Question: 'Guys thank you in advance, this is my issue:
I'm building a survey that ask the user one question and 5 answers and depending on the answer it displays another question. All this questions are contained in a table that shows the format based in a css file. The optional questions are hidden by default using 'style="display:none"' and I have a java script function that shows this hidden question when one of the options is selected. This hidden question has the same class than the others "css", but for some reason when this optional question is displayed the format is not the same than the others, it's seems to me that the css is not been recognized.
JavaScript Function:
'''
<script>
function showTag(X_Value)
{
document.getElementById(X_Value).style.display = "block";
}
function hideTag()
{
document.getElementById("Hide-Show").style.display = "none";
}
</script>
'''
This image shows how looks the optional question, as you can see is not formated as the others

html code regarding the first and the optional question:
HTML Code
'''
<form method="post" action="<?php $_PHP_SELF ?>">
<table id="customerquestions" cellspacing="20" cellpadding="0" width="100" >
<tbody >
<tr class="rowa">
<td class="col1 cell" style="text-align: left;"> <input TYPE="radio" Name="Q1" Value="1"checked="" >How would you rate the company in motivating you? </td>
<td class="col2 cell"><input TYPE="radio" Name="A1" Value="Excellent"onclick="hideTag('Hide-Show')"> </td>
<td class="col3 cell"><input TYPE="radio" Name="A1" Value="Good" onclick="hideTag('Hide-Show')"> </td>
<td class="col4 cell"><input TYPE="radio" Name="A1" Value="Acceptable"onclick="hideTag('Hide-Show')"> </td>
<td class="col5 cell"><input TYPE="radio" Name="A1" Value="Poor"onclick="hideTag('Hide-Show')"> </td>
<td class="col6 cell"><input TYPE="radio" Name="A1" Value="Very poor"onclick="showTag('Hide-Show')"> </td>
</tr>
<tr class="rowa" id="Hide-Show" style="display:none" >
<td class="col1 cell" style="text-align: left;"> <input TYPE="radio" Name="Q2" Value="2"checked="" >What is affecting your motivation </td>
<td class="col2 cell"><input TYPE="radio" Name="A1" Value="Option 1">Option 1</td>
<td class="col3 cell"><input TYPE="radio" Name="A1" Value="Option 2"> Option 1</td>
<td class="col4 cell"><input TYPE="radio" Name="A1" Value="Option 3">Option 1 </td>
<td class="col4 cell"><input TYPE="radio" Name="A1" Value="Option 4">Option 1 </td>
<td class="col5 cell"><input TYPE="radio" Name="A1" Value="Option 5"> Option 1 </td>
</tr>
'''
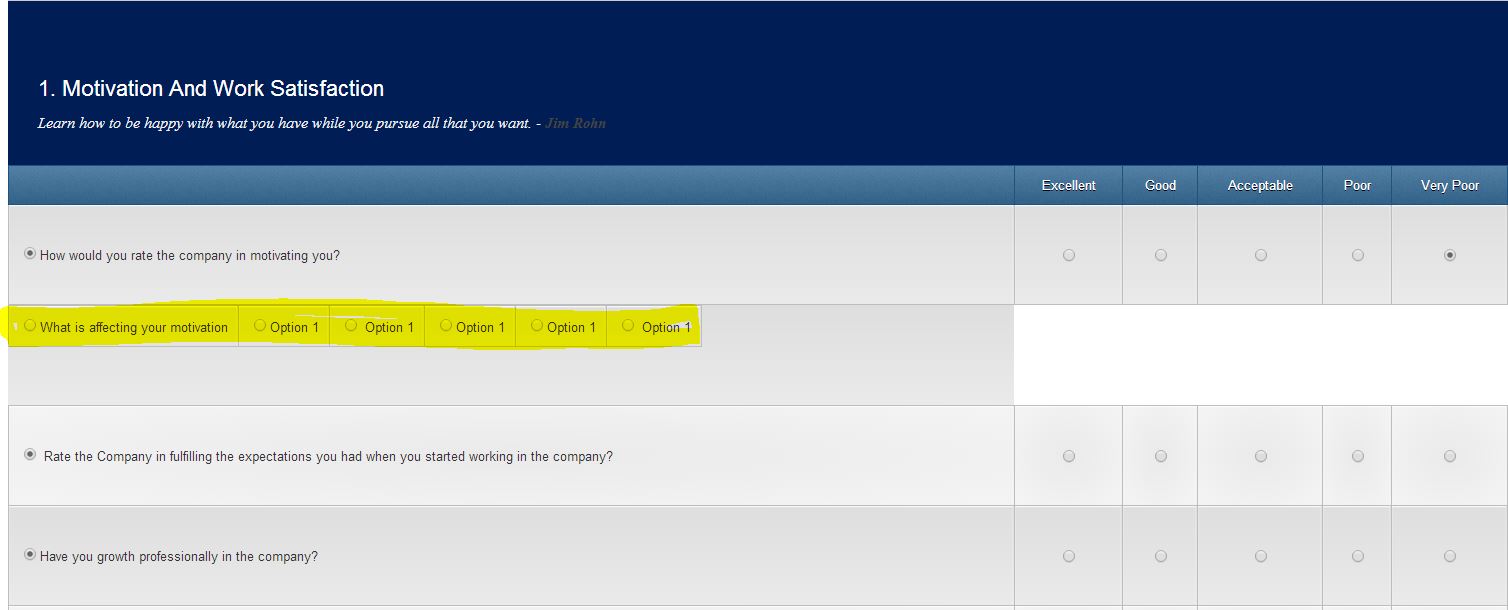
Answer: A table row is different type of element than a block element (such as a 'div'). Change
'document.getElementById(X_Value).style.display = "block";'
to
'document.getElementById(X_Value).style.display = "table-row";'
Generally speaking, when you are unhiding an element, you want to return its display value to its natural state. For example, for '<p>' and '<div>', the natural value of is 'block'; for '<span>' it is 'inline'; for '<tr>' elements it is the more specific value 'table-row'.
When you want to set an elements value to its default, you can do this without knowing the default value by setting the value to an empty string. E.g.
'document.getElementById(X_Value).style.display = ''; // set display to default'